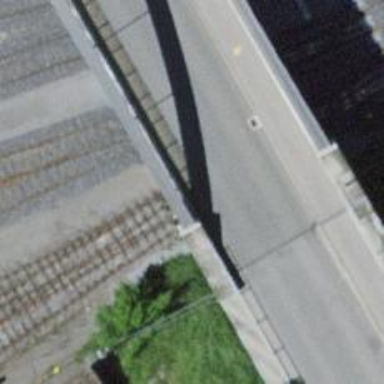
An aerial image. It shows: Railway switch.